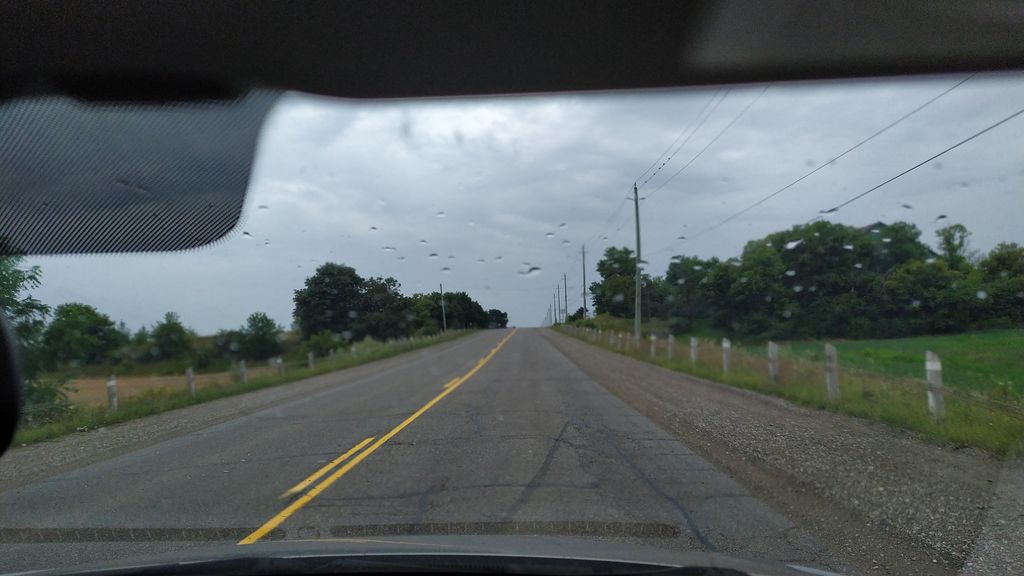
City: kitchener-waterloo